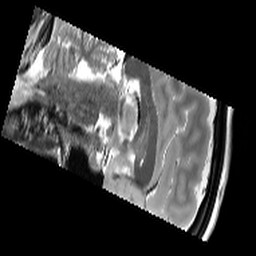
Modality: T2starw
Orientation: sagittal
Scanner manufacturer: siemens
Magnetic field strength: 3 T
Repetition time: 9.86 s
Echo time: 0.05 s